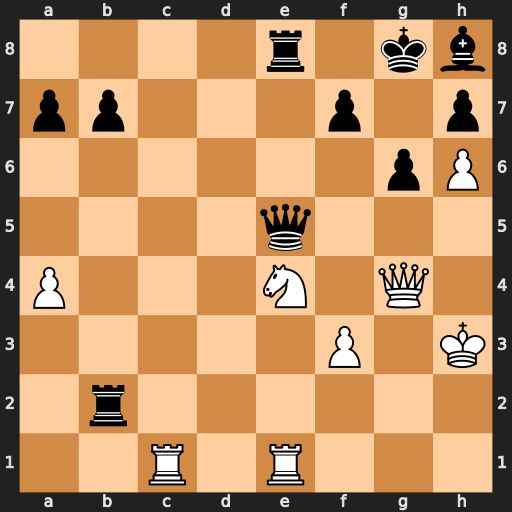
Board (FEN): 4r1kb/pp3p1p/6pP/4q3/P3N1Q1/5P1K/1r6/2R1R3
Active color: w
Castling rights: -
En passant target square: -
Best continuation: Ng3 Kf8 Rxe5